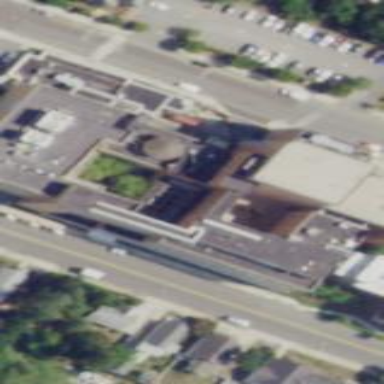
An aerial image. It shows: Hospital building.